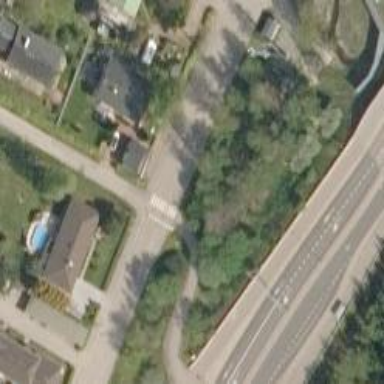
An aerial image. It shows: Crossing on asphalt cycleway.